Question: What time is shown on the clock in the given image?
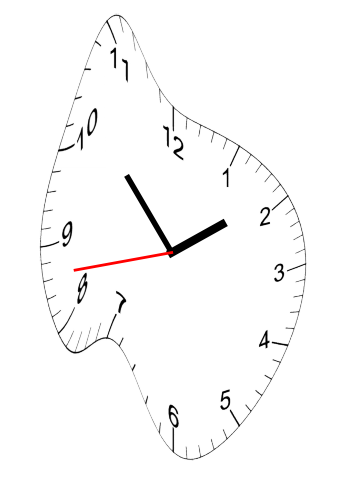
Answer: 01:52:43